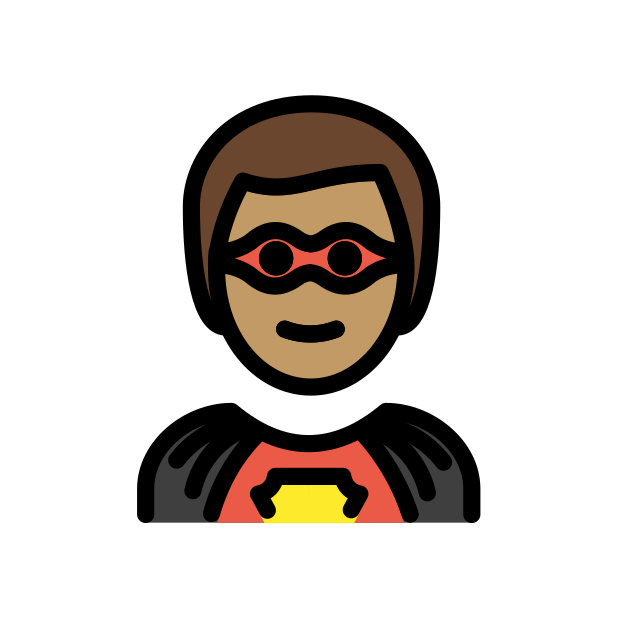
man superhero: medium skin tone